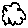
Label: cloud